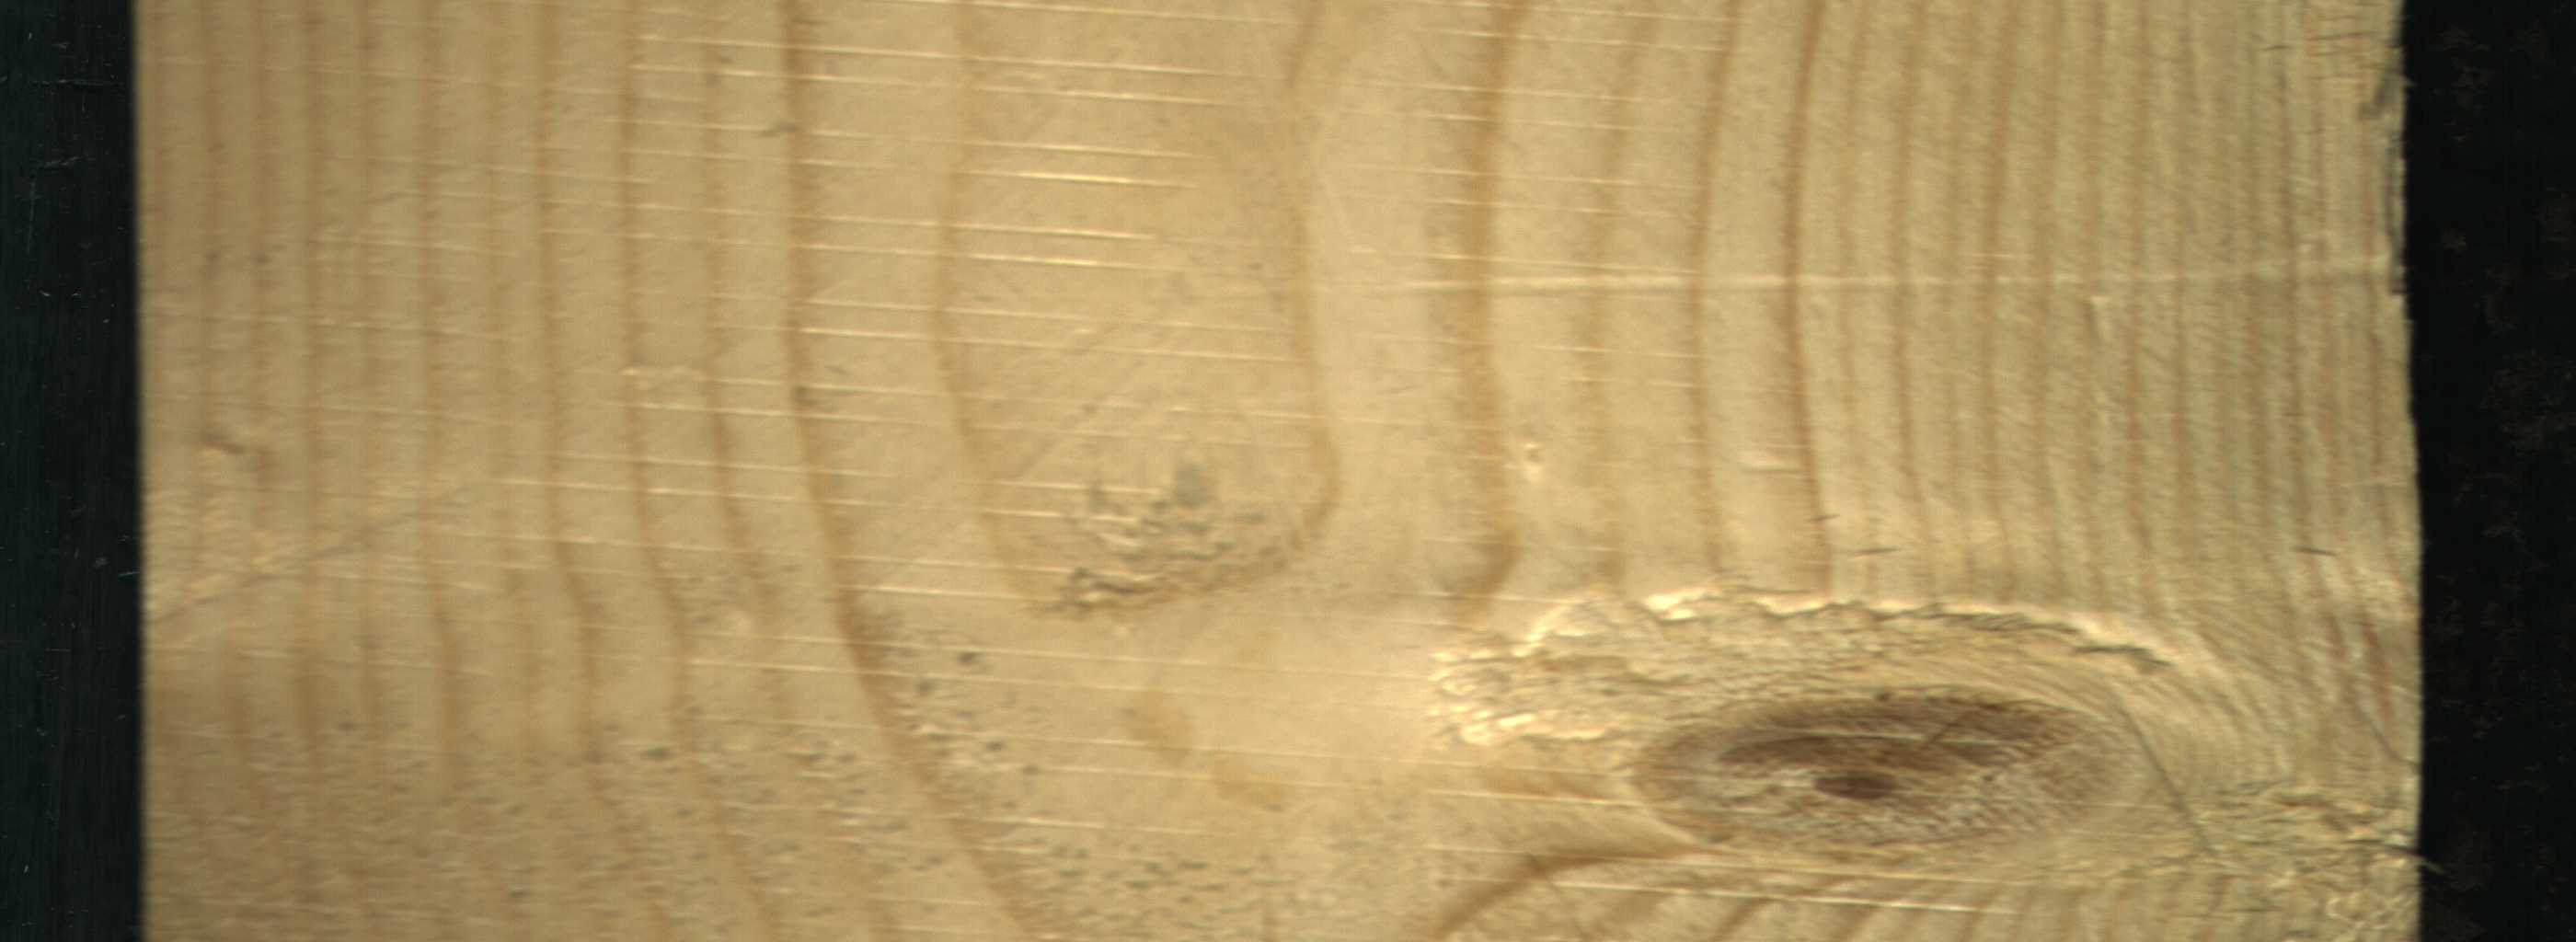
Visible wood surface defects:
Live_Knot